Interaction volume radius: 5 \u00c5
Interaction volume height: 40 \u00c5
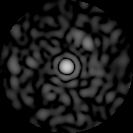
Disorder parameter: 0.8183